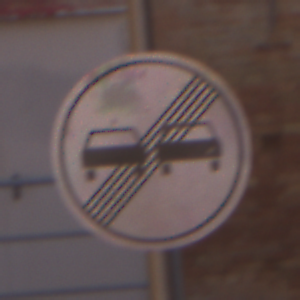
Verkehrszeichen: EndeUeberholverbot
Umgebung: Outdoor, Urban
Tageszeit: MorningAfternoon
Wetter: Clear
Licht: Natural
Jahreszeit: NotSpecified
Kontrast: MediumContrast